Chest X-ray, PA view. Patient: 25 years old, sex F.
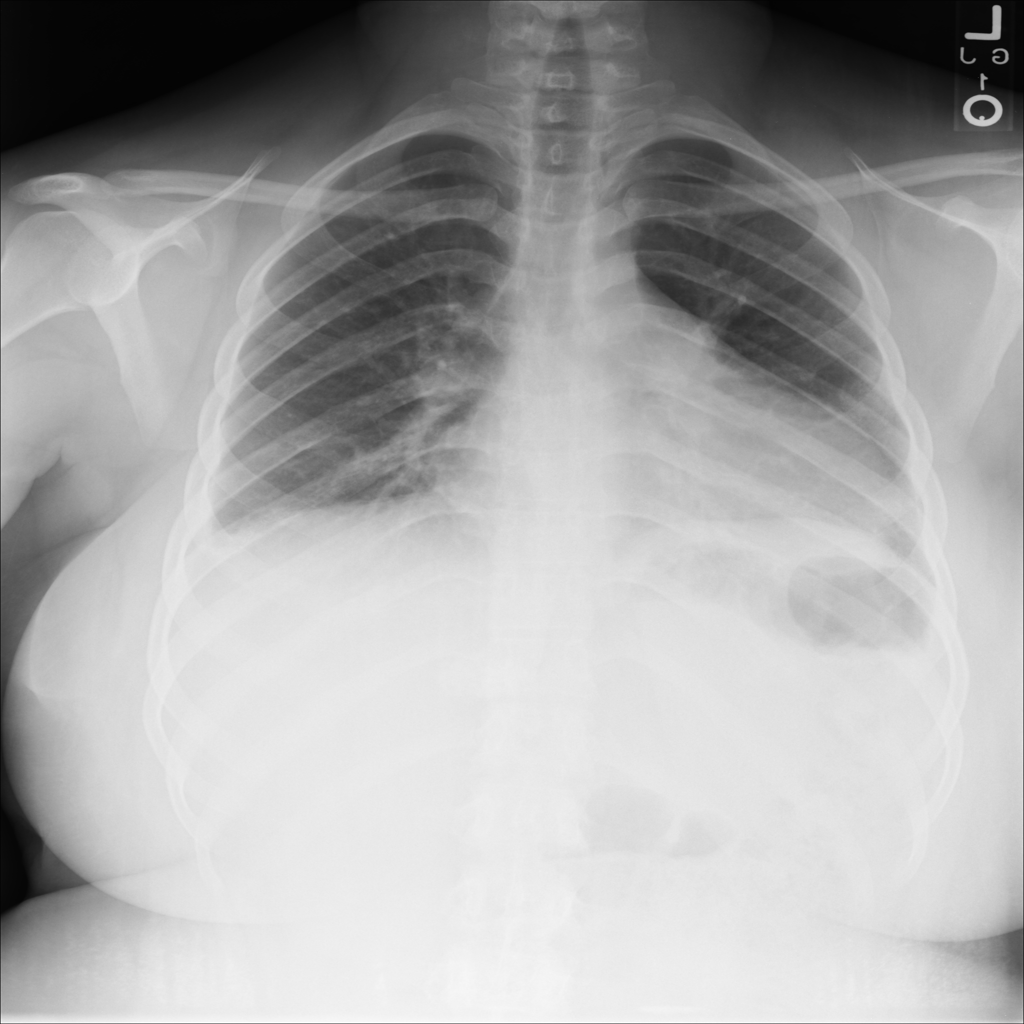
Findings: No Finding